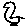
Label: bird